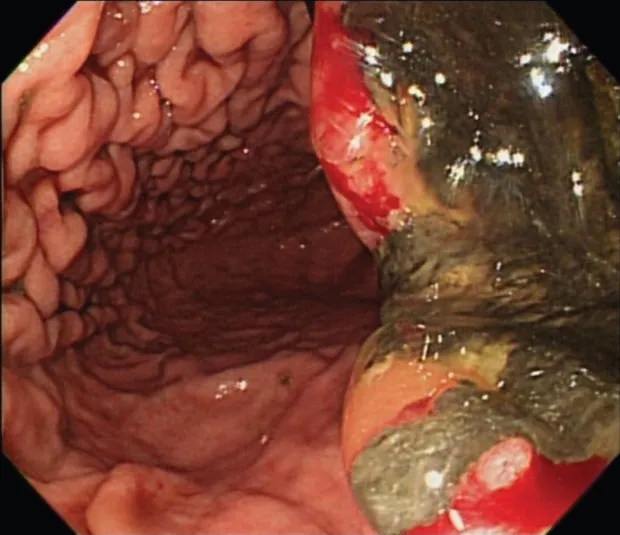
A giant gastric ulcer over lesser curvature of stomach (right half of the figure) revealed by upper gastrointestinal tract endoscopy.
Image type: endoscopy (gi_endoscopy)